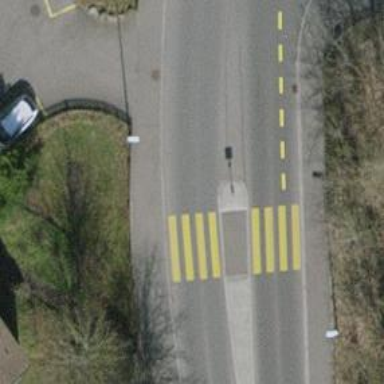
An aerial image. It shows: Kerb serving as barrier.